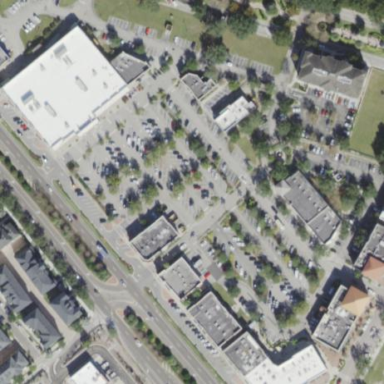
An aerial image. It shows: Retail area.